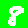
Digit: 8